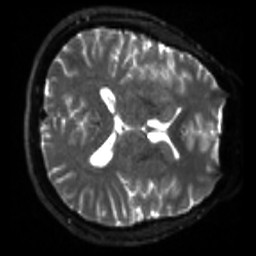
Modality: sbref
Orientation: axial
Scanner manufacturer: siemens
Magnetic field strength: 3 T
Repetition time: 4 s
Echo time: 0.0594 s